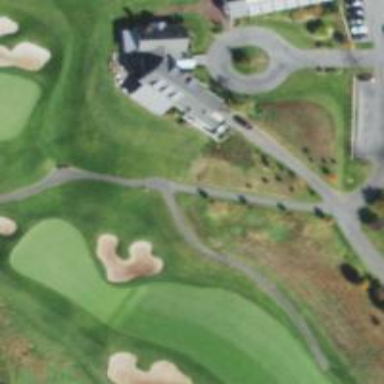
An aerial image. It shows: Footway that doubles as golf path.